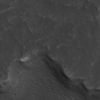
Label: not_dusty